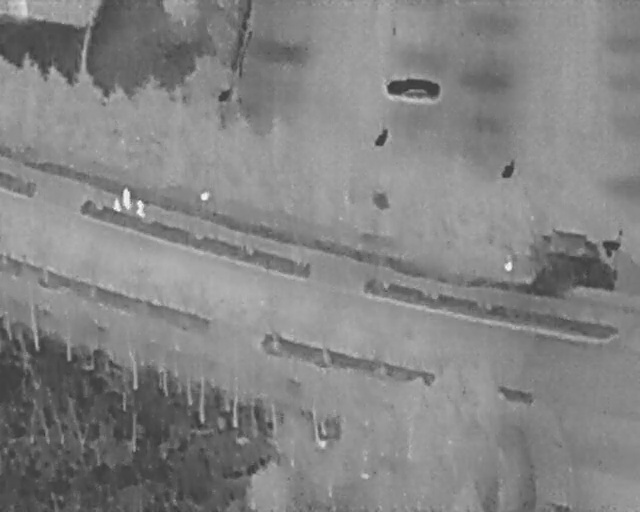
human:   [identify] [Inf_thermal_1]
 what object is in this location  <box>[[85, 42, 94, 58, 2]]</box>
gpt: <ref>1 large car at the right</ref>